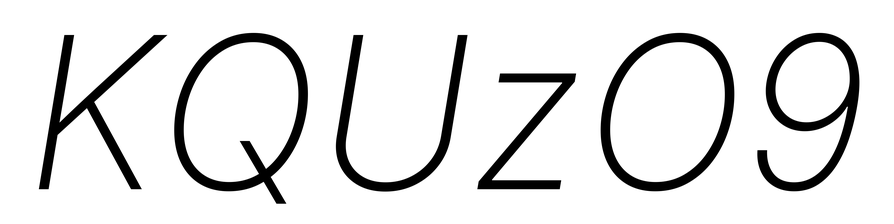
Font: Inter-Italic_ExtraLight_Italic